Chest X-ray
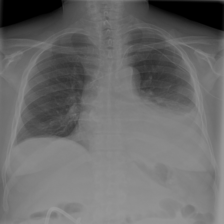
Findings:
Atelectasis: negative
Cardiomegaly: negative
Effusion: negative
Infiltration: negative
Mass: negative
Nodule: negative
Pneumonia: negative
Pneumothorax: negative
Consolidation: negative
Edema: negative
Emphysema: negative
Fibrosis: negative
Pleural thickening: negative
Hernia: negative